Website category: movie
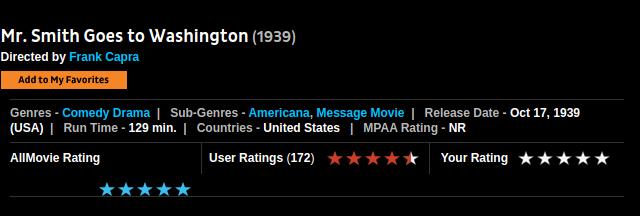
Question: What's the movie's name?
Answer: Mr. Smith Goes to Washington

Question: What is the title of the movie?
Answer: Mr. Smith Goes to Washington

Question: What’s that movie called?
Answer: Mr. Smith Goes to Washington

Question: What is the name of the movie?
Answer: Mr. Smith Goes to Washington

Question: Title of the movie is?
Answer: Mr. Smith Goes to Washington

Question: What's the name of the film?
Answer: Mr. Smith Goes to Washington

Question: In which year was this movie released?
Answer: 1939

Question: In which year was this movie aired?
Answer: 1939

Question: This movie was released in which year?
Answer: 1939

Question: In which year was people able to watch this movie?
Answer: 1939

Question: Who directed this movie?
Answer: Frank Capra

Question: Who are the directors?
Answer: Frank Capra

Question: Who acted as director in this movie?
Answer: Frank Capra

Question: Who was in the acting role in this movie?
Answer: Frank Capra

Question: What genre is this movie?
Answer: Comedy Drama

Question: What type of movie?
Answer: Comedy Drama

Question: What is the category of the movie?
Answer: Comedy Drama

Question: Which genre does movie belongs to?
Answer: Comedy Drama

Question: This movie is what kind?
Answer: Comedy Drama

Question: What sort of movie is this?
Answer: Comedy Drama

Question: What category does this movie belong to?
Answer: Comedy Drama

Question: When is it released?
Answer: Oct 17, 1939 (USA)

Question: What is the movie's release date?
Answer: Oct 17, 1939 (USA)

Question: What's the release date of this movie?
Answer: Oct 17, 1939 (USA)

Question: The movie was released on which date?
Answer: Oct 17, 1939 (USA)

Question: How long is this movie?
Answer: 129 min.

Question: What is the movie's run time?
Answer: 129 min.

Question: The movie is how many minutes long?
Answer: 129 min.

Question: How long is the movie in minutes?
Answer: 129 min.

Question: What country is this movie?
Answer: United States

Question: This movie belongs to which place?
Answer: United States

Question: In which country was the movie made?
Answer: United States

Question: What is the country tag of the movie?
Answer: United States

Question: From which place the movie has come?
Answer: United States